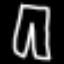
Label: pants